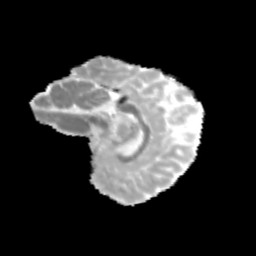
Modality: MD
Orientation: sagittal
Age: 12
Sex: male
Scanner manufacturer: siemens
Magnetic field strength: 3 T
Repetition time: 3.8 s
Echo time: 0.07 s